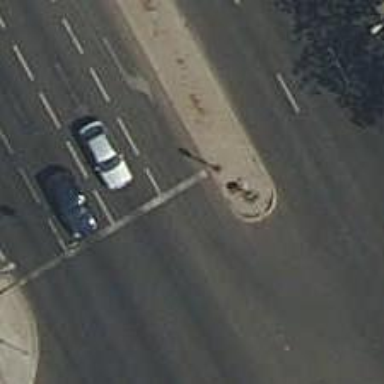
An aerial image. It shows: Road with traffic signals.